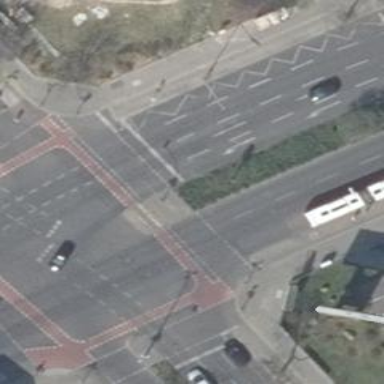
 featuring marked cycle track on the right side."